Interaction volume radius: 10 \u00c5
Interaction volume height: 30 \u00c5
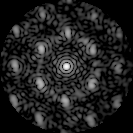
Disorder parameter: 0.5106